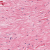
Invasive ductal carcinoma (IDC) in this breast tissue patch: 0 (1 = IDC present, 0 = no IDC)